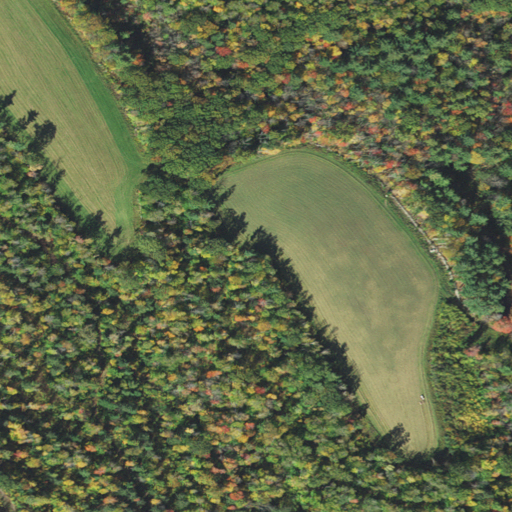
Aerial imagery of mountain in New Hampshire named Merriam Hill containing mixed forest, deciduous forest, pasture, evergreen forest, shrub, and woody wetlands